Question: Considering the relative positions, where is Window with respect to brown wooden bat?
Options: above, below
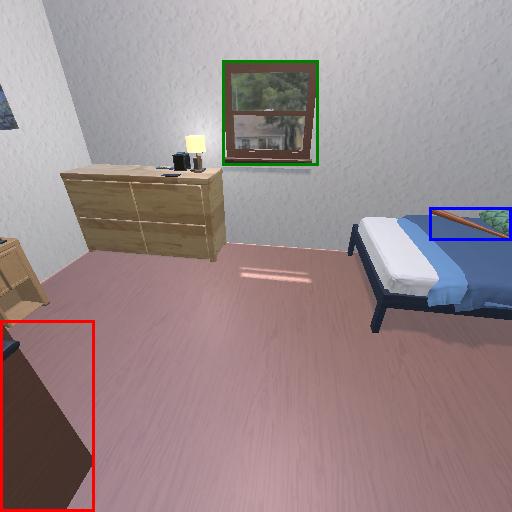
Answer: above